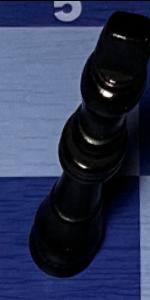
Label: King_Black